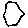
Label: hexagon